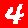
Digit: 4